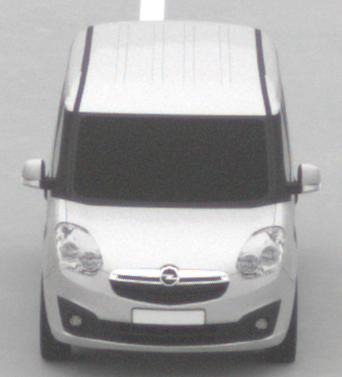
Make: Opel
Model: Combo Combi L1H1 1.4
Detailed model: Combo (D) Combi
Model produced from: 2012/01
Model produced until: 2013/11
Doors: 5
Color: white
Road condition: dry road
Daytime: midday
Contrast: low contrast